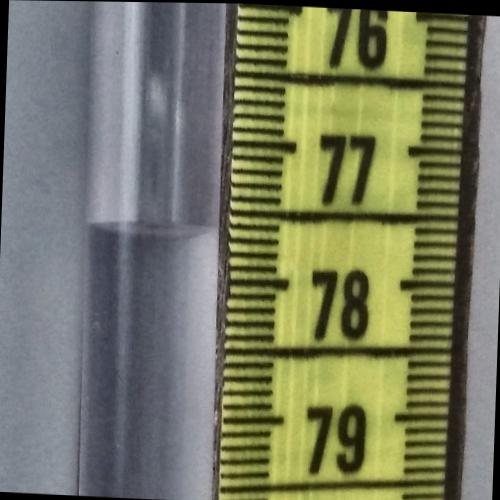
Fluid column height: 77.7 cm